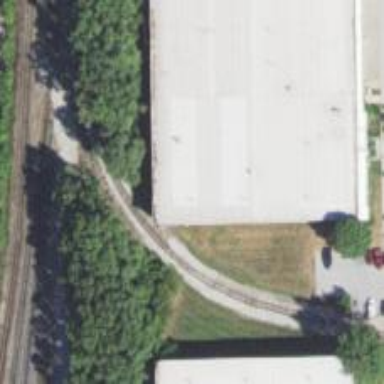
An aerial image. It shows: Rail spur service.